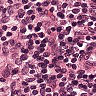
Metastatic tissue present: no